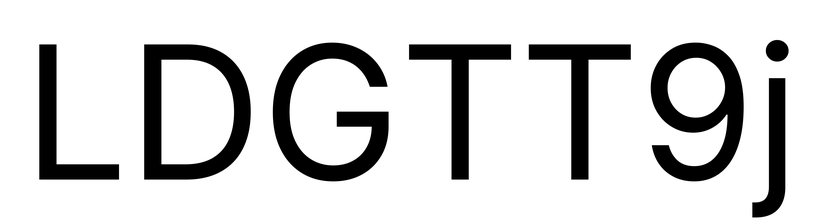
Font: Inter_Regular